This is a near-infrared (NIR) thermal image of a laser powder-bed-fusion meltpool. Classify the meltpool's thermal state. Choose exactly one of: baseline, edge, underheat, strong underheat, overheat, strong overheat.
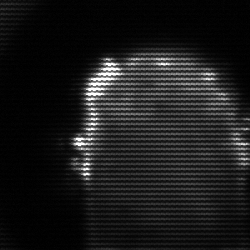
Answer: baseline